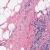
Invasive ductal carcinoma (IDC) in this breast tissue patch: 0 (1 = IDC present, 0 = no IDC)